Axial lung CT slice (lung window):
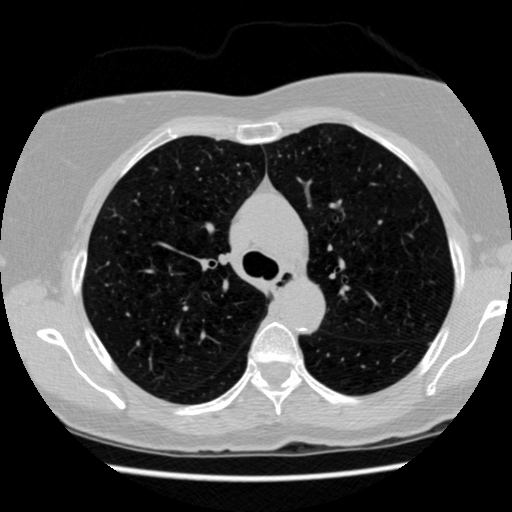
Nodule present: no